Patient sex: M
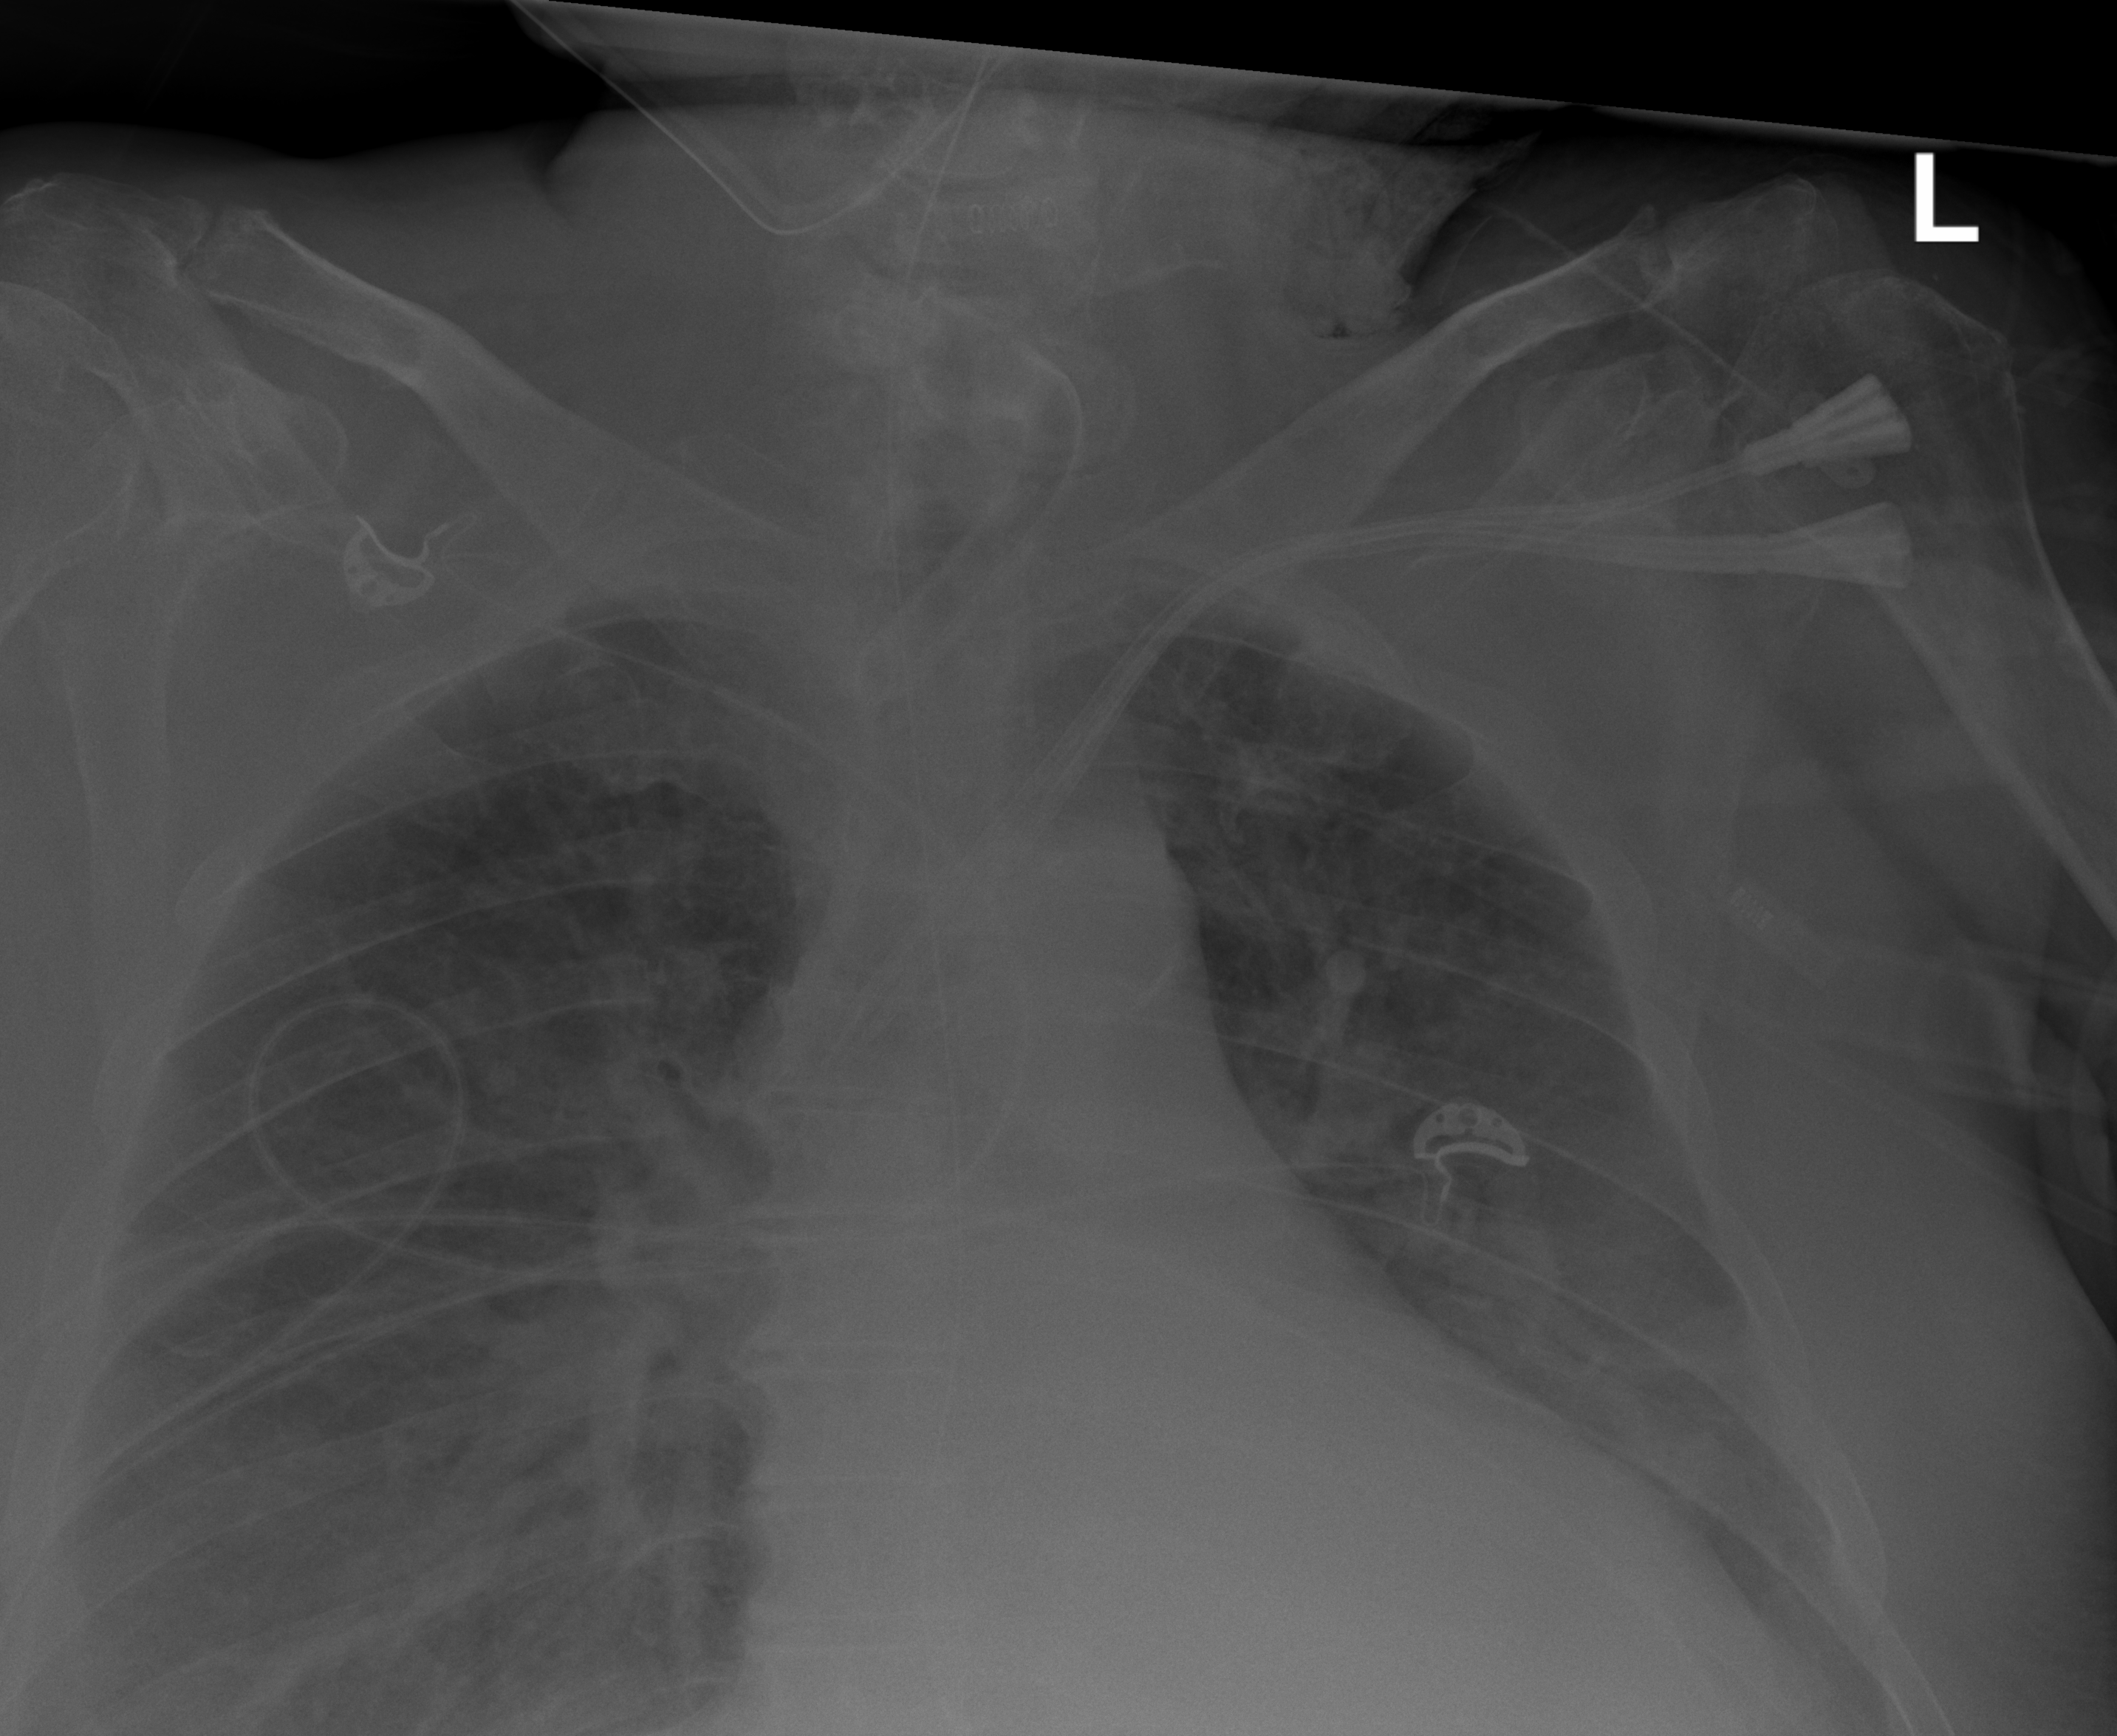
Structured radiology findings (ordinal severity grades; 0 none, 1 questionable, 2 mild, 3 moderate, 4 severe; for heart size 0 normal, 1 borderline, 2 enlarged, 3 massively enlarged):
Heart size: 2
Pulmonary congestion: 2
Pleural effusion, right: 2
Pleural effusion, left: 2
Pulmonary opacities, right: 1
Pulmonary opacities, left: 1
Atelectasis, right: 2
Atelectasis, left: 2